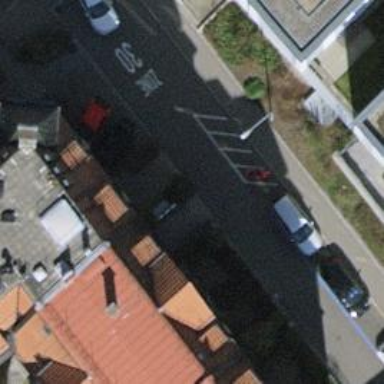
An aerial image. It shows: Bicycle parking area.